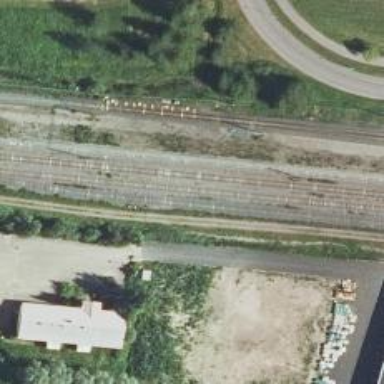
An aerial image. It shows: Wedge used for railway derailment.